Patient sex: F
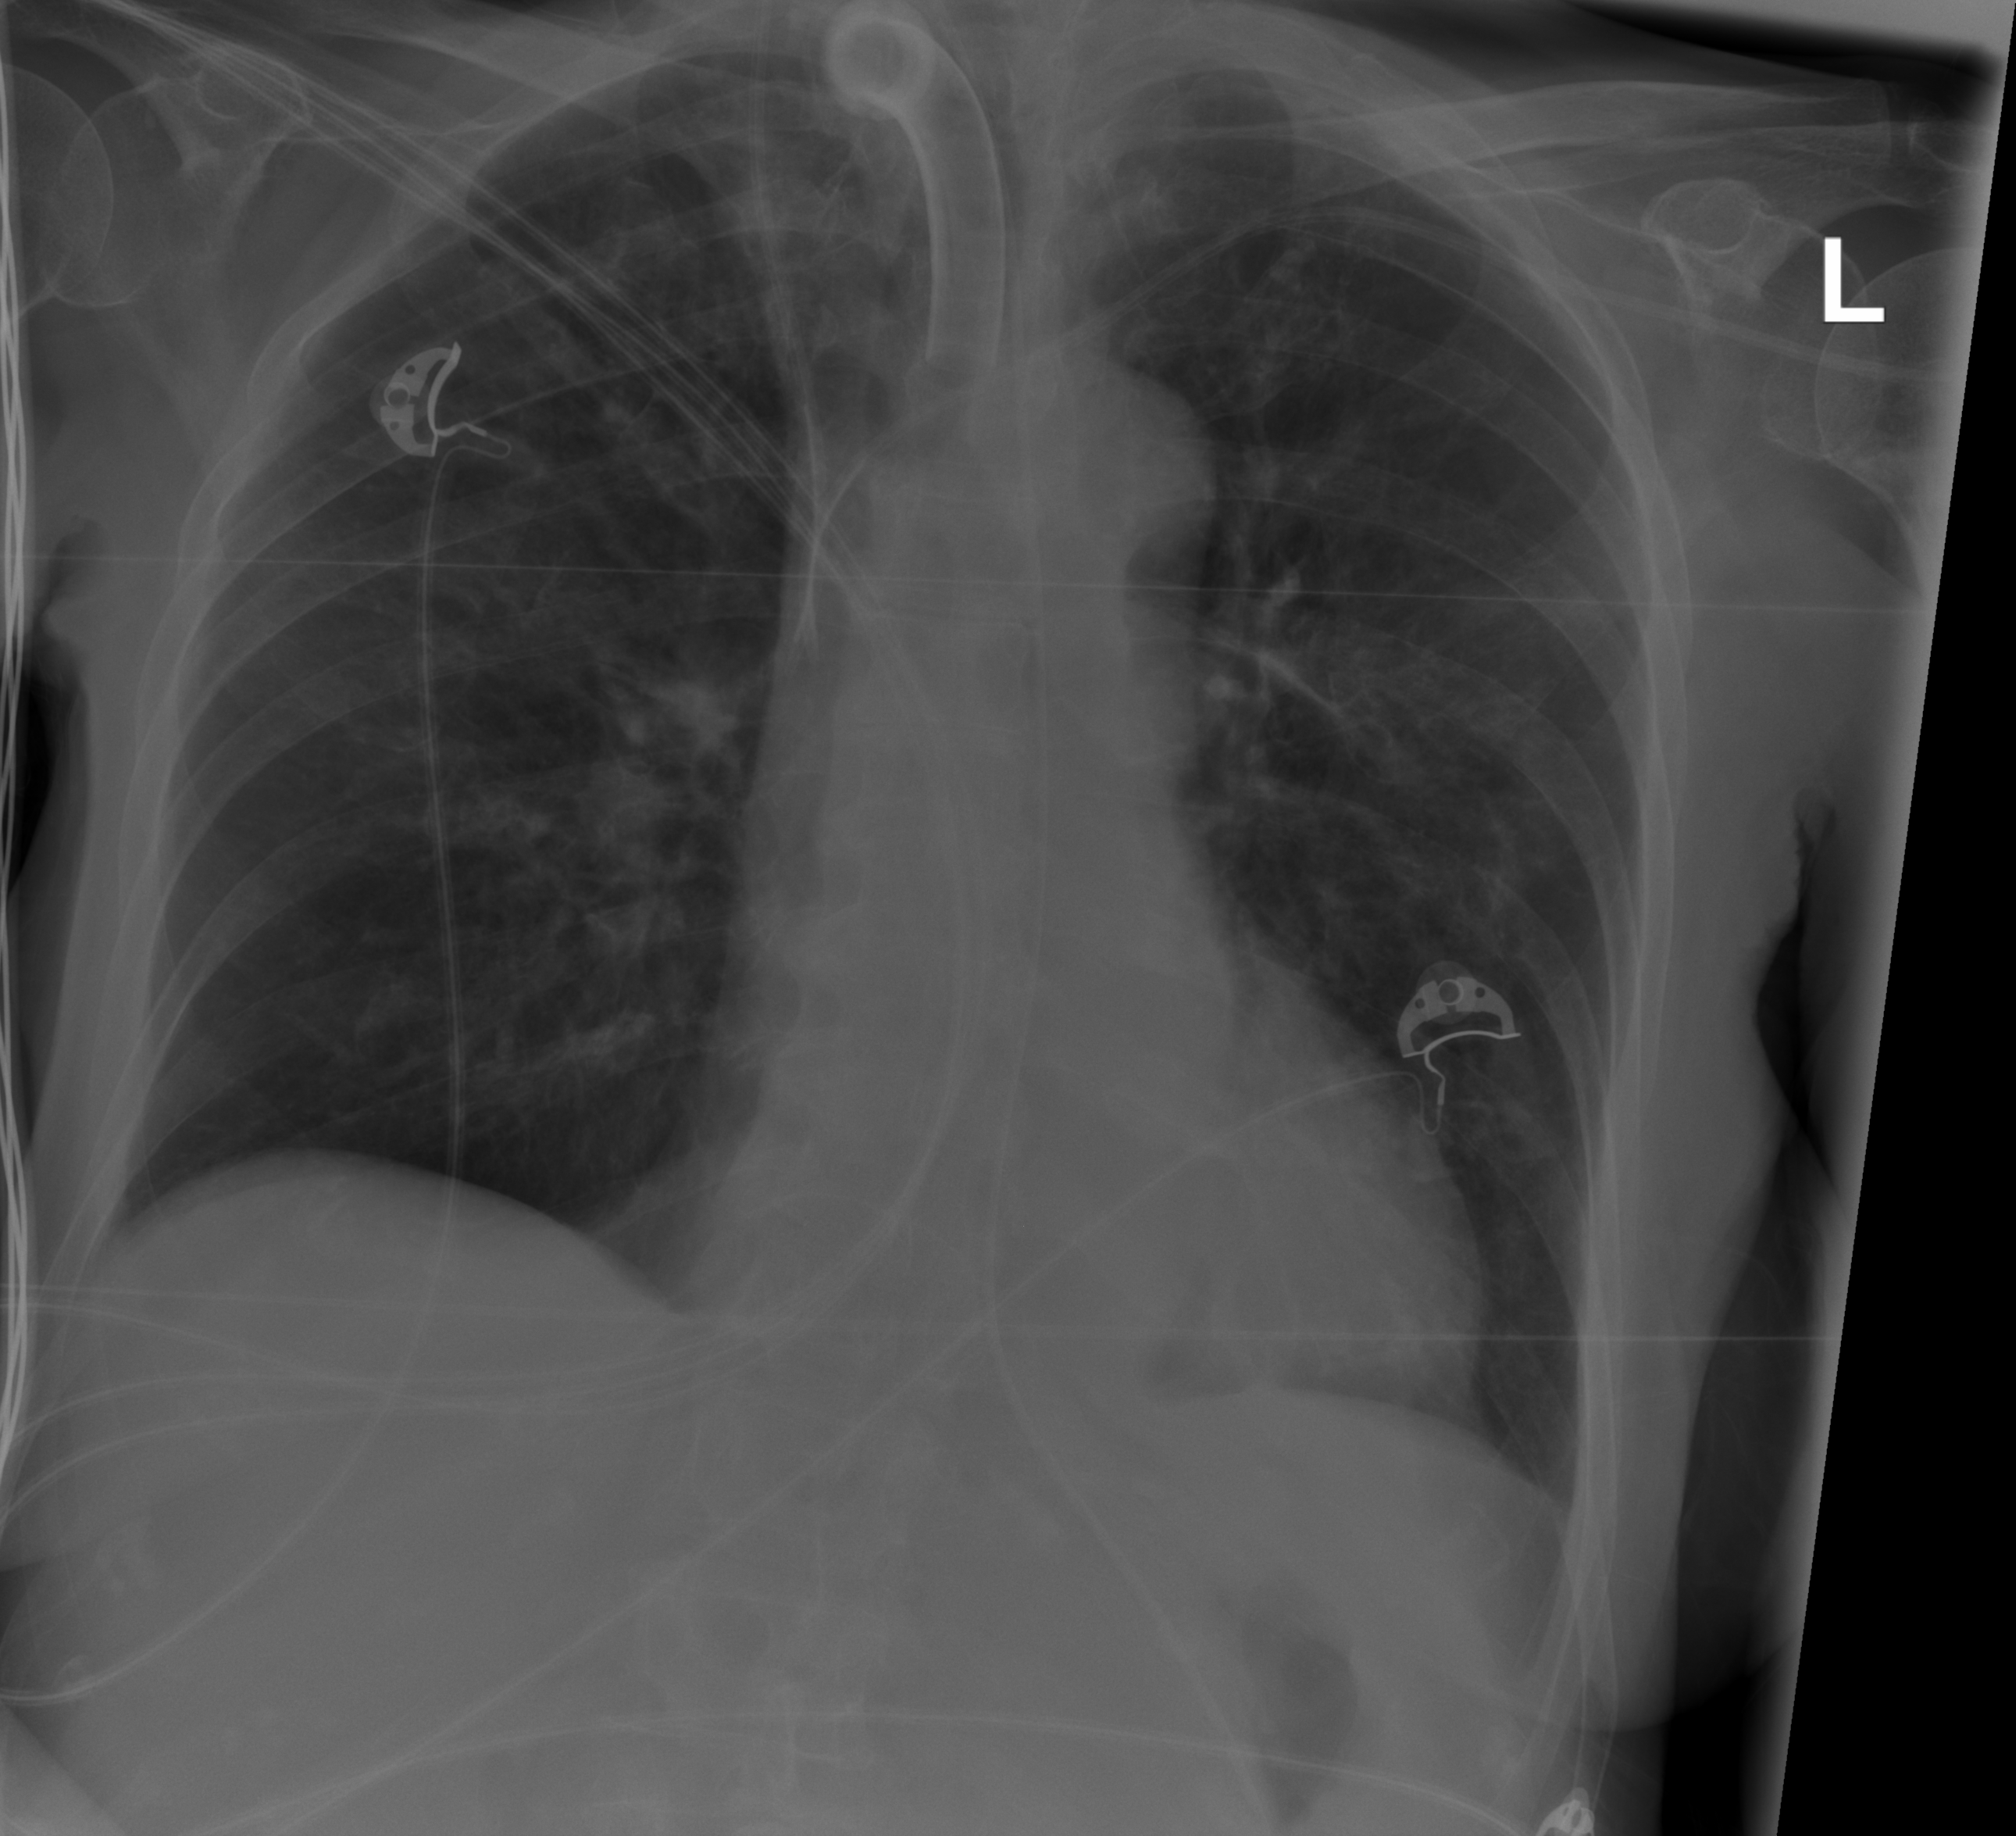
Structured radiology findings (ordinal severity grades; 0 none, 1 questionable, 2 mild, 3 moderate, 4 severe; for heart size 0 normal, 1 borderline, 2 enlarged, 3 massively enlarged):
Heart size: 0
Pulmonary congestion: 0
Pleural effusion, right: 0
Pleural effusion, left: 2
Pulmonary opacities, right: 0
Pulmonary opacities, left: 0
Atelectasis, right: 0
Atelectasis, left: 2